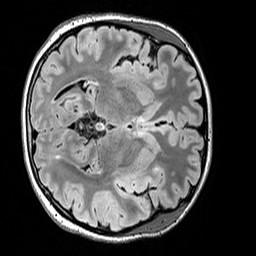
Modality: FLAIR
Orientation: axial
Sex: female
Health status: ill
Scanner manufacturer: siemens
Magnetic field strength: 3 T
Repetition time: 5 s
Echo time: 0.388 s